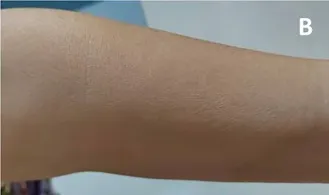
Post-treatment.
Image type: medical_photograph (skin_photograph)